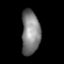
Tissue: lung
Cell type: Epithelial cells
Senescence score: 0.1798
Nuclear area (px): 806
Mean DAPI intensity: 127.681